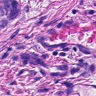
Metastatic tissue present: yes